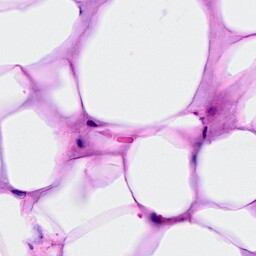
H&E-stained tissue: Breast